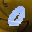
Label: 0